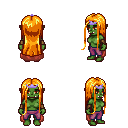
a pixel art fantasy rpg character, female body template, orc, green skin, maroon cape, magenta pants, light blonde extra-long hairstyle, purple tiara, leather bracers, four views (front, back, left, right), 2x2 character sprite sheet, small pixel art, hard edges, no anti-aliasing